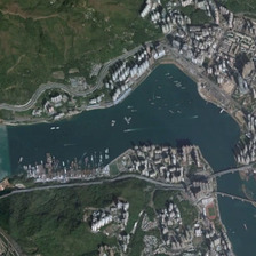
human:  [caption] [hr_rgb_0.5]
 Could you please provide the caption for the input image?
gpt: The two bridges span the estuary, with residential areas along the way, a port and some sailboats.

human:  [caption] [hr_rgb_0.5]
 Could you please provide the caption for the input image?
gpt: with two bridges that cross the estuary with long residential areas has a harbour and some sailboats in it.

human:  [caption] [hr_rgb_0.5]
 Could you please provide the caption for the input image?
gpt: rows of buildings surrounded by green field sits on the bank of this port .

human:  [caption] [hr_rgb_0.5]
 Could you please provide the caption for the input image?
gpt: There are two bridges across the port, where there are ports and sailboats.

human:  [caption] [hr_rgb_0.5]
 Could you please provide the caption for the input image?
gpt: Residential areas of two river crossing bridges